Question: I want to increase the size of the title of each histogram and also increase the size of the number in the axis.
'''
axs = regiao_nota_MT['NU_NOTA_MT'].hist(by = regiao_nota_MT['Regiao'], figsize=(15, 10), facecolor='green', alpha=0.5)
for ax in axs.flatten():
ax.set_xlabel("NU_NOTA_MT", size = '13')
ax.set_ylabel("Number of students", size = '13')
'''

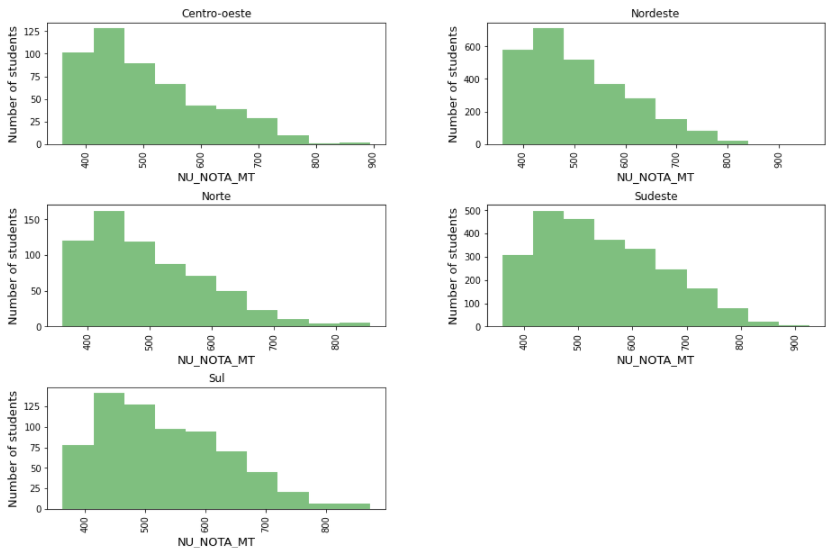
Answer: You can globally set the size of your 'axes.titles' and 'ytick'
'''
import matplotlib.pyplot as plt
params = {'ytick.labelsize': 12,
'axes.titlesize': 12}
plt.rcParams.update(params)
'''
More on <URL>